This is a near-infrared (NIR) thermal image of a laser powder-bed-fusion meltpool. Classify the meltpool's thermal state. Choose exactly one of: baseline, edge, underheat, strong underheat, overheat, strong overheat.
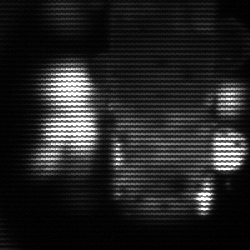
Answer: strong underheat